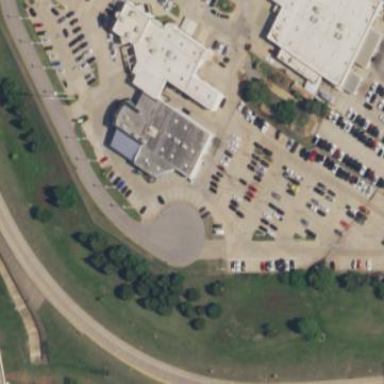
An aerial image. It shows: Building housing car shop.